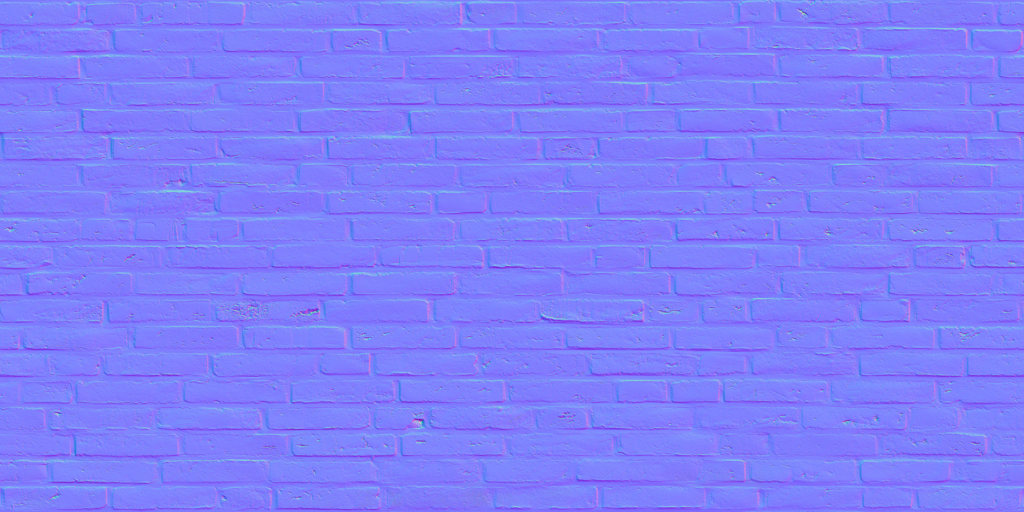
Texture map type: NormalGL